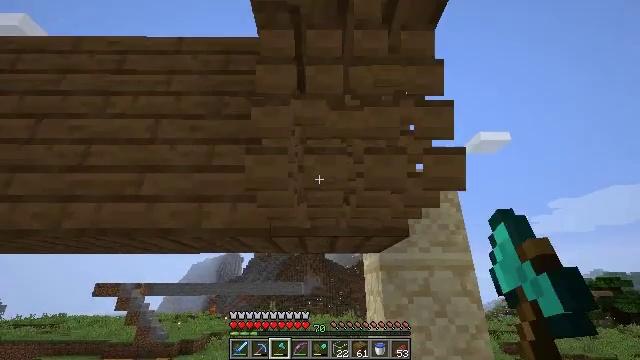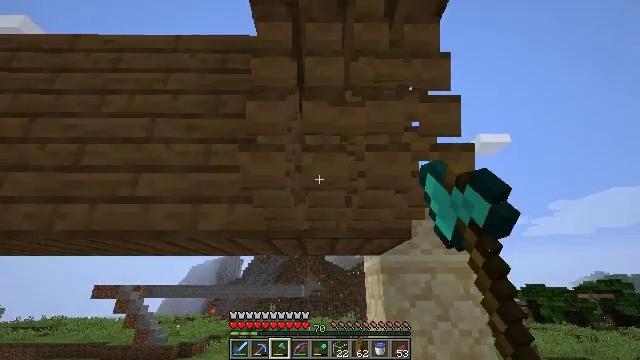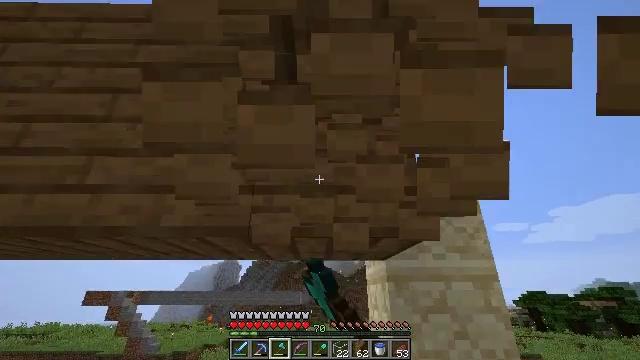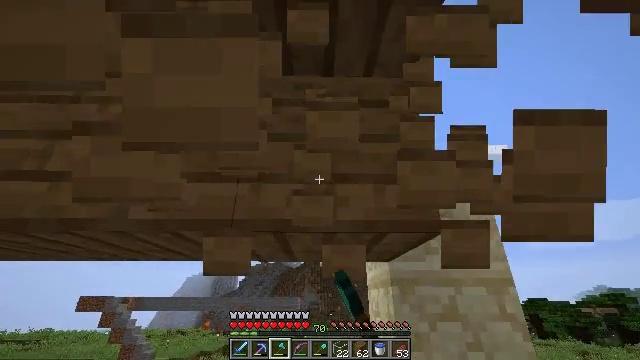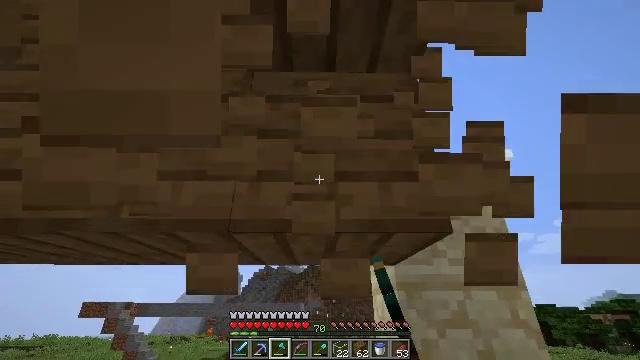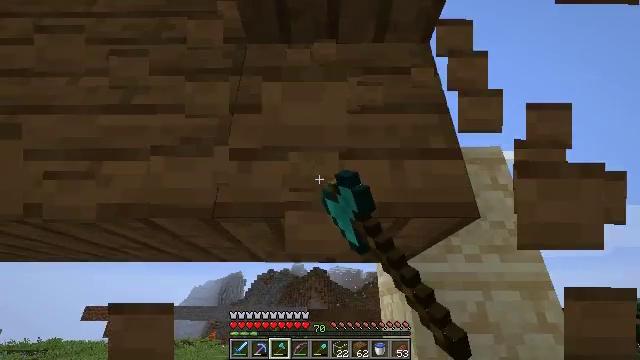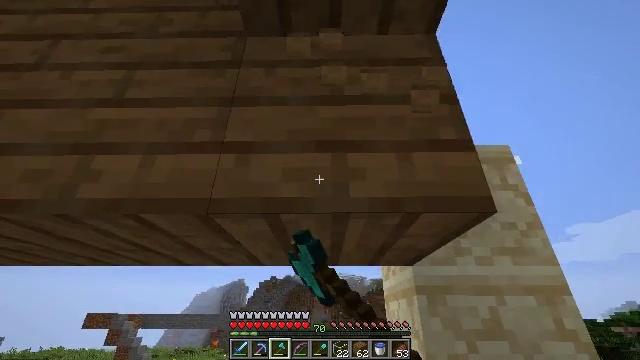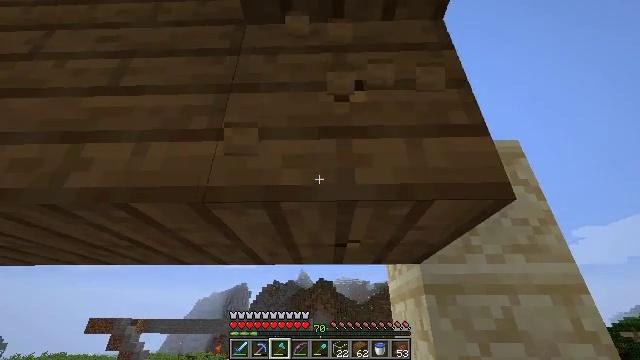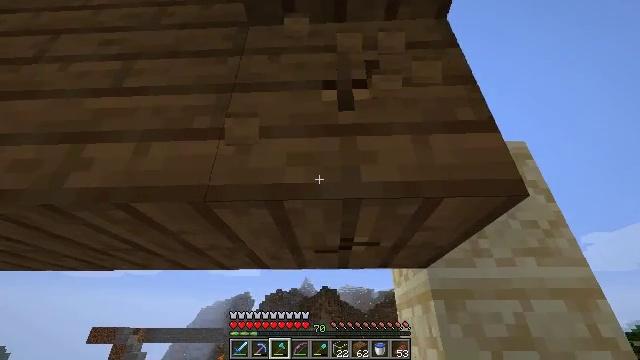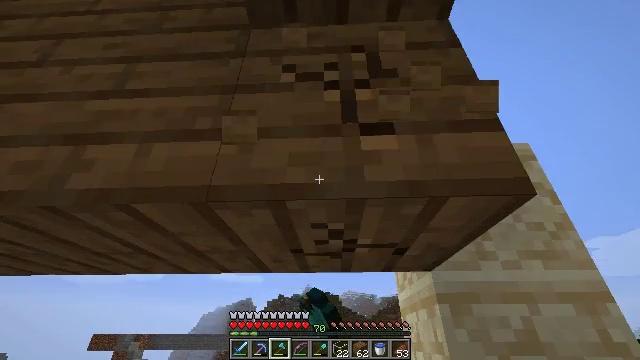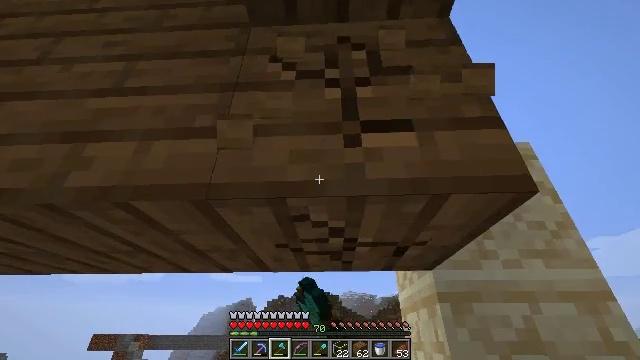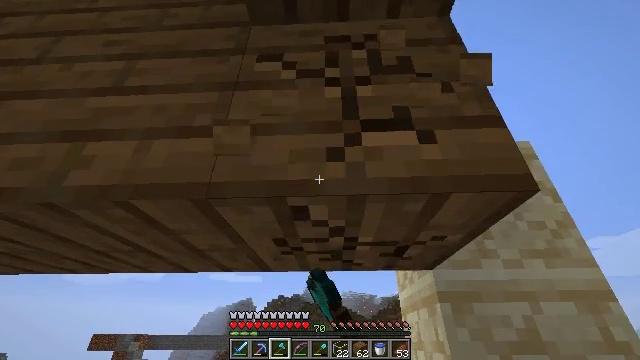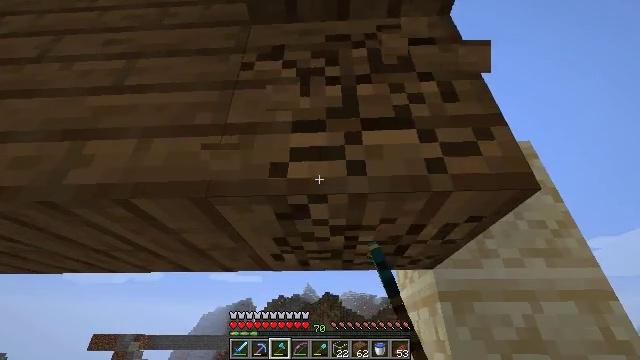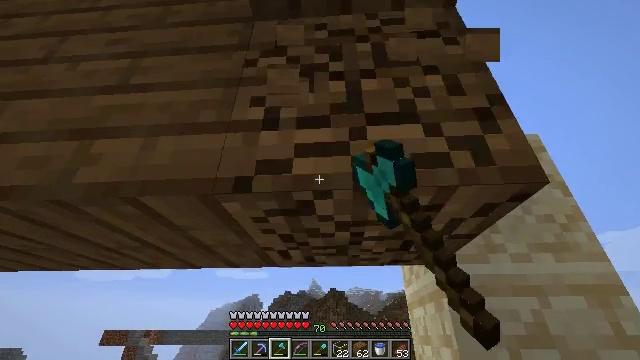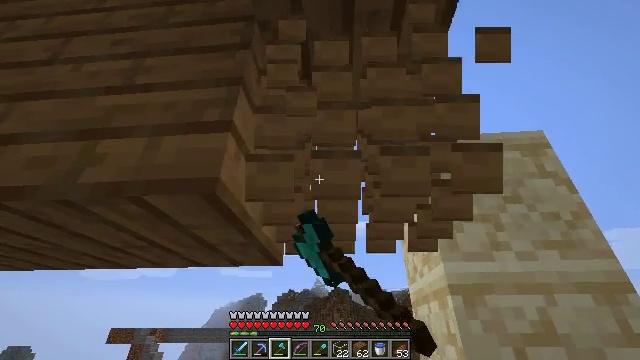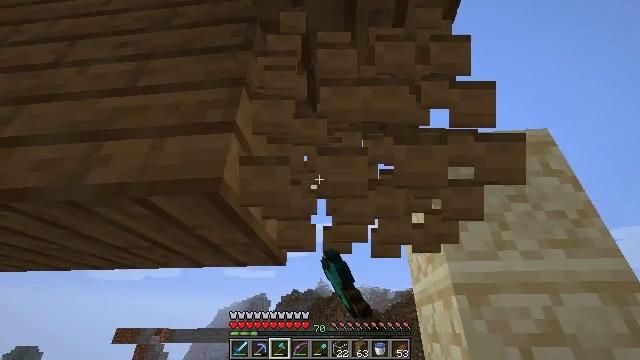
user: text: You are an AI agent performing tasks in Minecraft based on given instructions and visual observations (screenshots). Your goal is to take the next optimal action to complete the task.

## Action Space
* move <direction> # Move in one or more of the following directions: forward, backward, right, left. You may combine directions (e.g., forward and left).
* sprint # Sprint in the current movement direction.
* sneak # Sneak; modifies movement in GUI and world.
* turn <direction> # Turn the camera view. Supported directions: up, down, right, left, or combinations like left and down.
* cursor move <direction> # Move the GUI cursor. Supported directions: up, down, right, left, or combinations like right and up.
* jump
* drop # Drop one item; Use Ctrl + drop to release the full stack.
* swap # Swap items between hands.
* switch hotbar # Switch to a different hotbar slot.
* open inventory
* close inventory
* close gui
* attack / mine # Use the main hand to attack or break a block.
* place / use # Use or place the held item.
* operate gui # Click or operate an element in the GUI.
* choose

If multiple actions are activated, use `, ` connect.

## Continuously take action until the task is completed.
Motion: motion action
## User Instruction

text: Mine spruce planks to gather materials.
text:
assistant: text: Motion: move forward, attack / mine
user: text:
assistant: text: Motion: move forward, turn up, attack / mine
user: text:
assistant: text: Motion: move forward, turn up, attack / mine
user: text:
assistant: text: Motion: move forward, turn up, attack / mine
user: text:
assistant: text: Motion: attack / mine
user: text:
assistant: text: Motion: turn up, attack / mine
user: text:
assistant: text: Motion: attack / mine
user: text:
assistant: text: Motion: turn up, attack / mine
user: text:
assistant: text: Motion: turn up, attack / mine
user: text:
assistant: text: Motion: attack / mine
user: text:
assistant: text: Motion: attack / mine
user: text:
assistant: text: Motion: attack / mine
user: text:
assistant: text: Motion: turn left, attack / mine
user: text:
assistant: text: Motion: attack / mine
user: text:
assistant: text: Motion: attack / mine
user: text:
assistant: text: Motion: move forward and move right, attack / mine
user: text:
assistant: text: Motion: move forward and move right, turn left, attack / mine
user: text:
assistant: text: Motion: move forward and move right, turn left, attack / mine
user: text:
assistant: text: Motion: move forward and move right, turn left and up, attack / mine
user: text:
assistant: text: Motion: move forward and move right, turn left and up, attack / mine
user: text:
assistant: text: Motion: move forward, turn left and up, attack / mine
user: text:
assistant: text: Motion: move forward, turn left and up, attack / mine
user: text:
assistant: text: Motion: turn left, attack / mine
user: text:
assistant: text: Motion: attack / mine
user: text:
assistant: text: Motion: attack / mine
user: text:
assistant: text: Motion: attack / mine
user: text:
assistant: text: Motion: attack / mine
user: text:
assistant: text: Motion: attack / mine
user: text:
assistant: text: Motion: attack / mine
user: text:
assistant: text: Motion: turn left and down, attack / mine